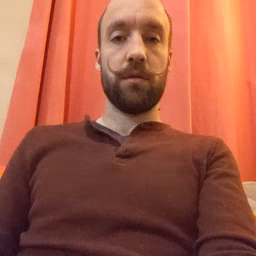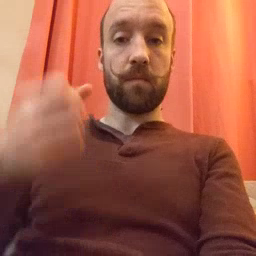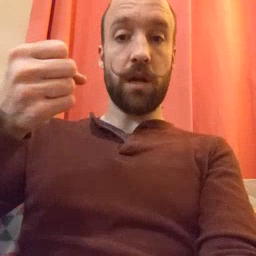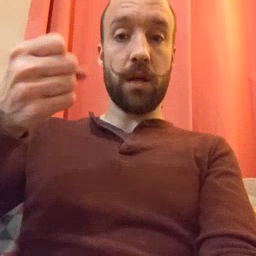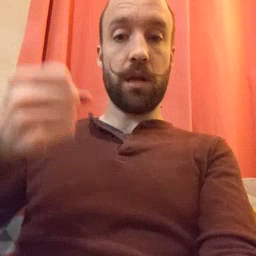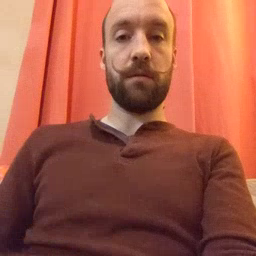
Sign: milk